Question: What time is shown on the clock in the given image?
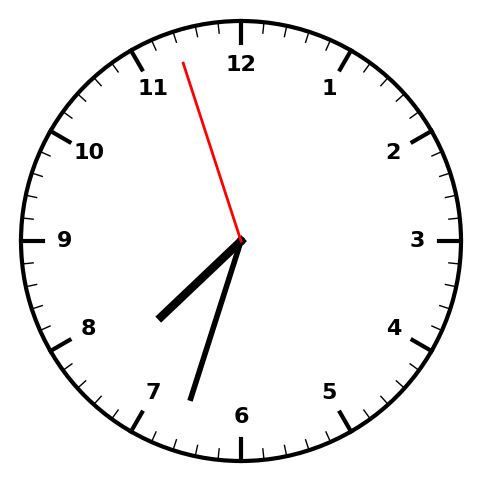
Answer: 07:32:57